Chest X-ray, PA view. Patient: 38 years old, sex F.
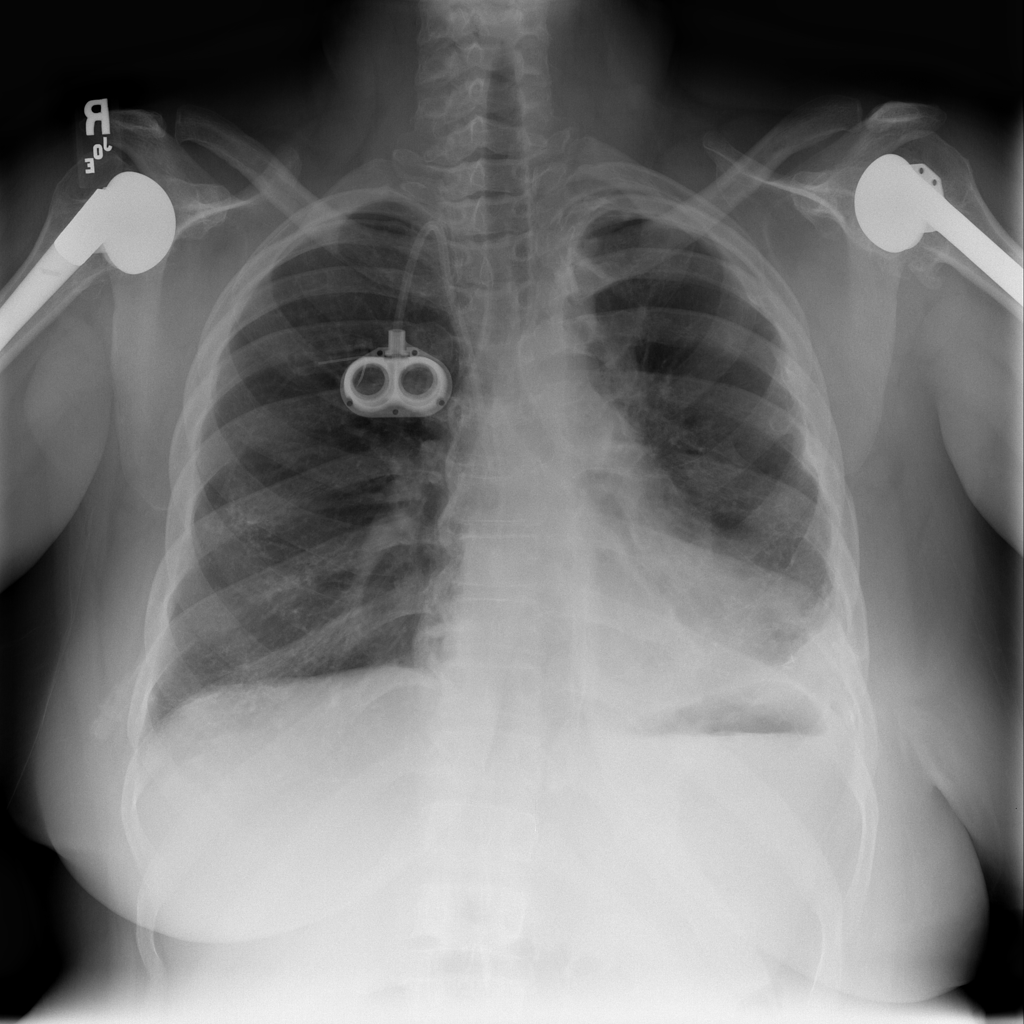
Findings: Atelectasis, Effusion, Fibrosis